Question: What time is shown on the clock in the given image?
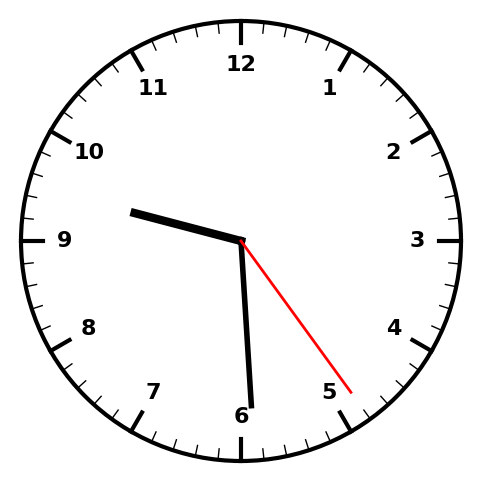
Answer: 09:29:24